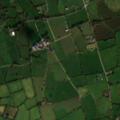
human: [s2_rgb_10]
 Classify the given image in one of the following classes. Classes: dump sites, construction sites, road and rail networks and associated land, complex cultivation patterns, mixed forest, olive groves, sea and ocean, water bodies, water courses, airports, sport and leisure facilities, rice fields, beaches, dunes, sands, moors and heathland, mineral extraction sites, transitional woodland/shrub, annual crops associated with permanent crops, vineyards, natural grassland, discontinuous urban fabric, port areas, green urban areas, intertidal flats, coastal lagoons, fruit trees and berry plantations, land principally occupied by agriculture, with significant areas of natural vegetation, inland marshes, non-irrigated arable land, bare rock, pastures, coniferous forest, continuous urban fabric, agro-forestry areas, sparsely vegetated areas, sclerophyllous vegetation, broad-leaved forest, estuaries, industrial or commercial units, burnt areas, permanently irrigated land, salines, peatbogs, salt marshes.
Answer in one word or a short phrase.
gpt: non-irrigated arable land, pastures